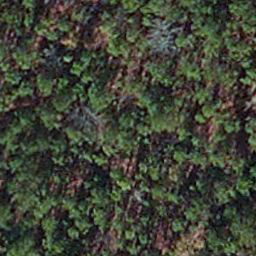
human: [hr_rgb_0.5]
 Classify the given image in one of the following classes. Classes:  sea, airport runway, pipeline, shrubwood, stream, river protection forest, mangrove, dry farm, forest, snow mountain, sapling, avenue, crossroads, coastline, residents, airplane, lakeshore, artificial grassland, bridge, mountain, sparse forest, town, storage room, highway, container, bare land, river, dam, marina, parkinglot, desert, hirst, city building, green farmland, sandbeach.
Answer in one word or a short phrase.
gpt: sapling